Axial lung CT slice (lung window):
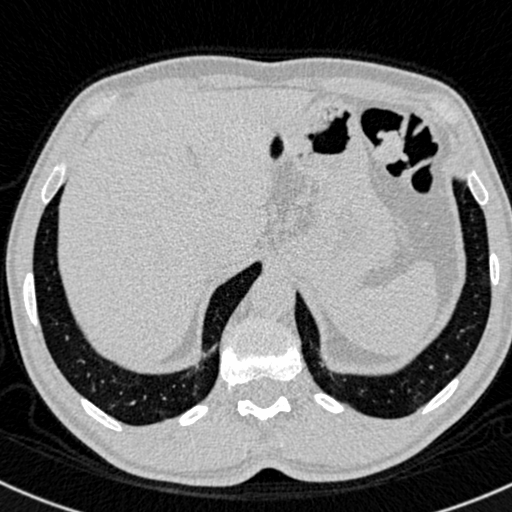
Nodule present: no